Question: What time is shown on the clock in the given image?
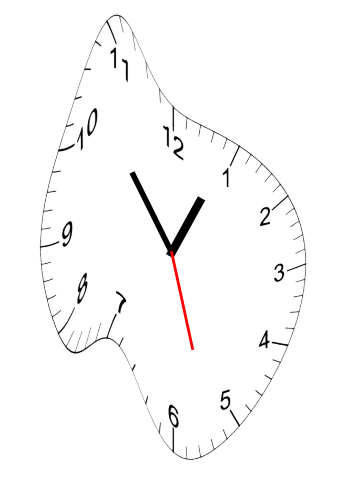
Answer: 12:53:27